Question: I created "admin menu" for a translations of my webpage, picture included so you are in picture.

It is pretty simple, I save everything to database and when I make change I regenerate desired files eg. '/languages/english/tank_auth_lang.php'. Whenever I want to translate/edit something I just click on field edit and click out of field AJAX sends POST to my controller that takes care of inserting/updating/adding translation.
This is my function that works, but whenever I do resending (re-editing/adding new translations to the table) sometimes I get in database. Is there anything I should avoid doing? (like wait before sending or something).
If I do profiling it shows me that there are 2 same inserts (not in one AJAX call, but in two consecutive AJAX calls).
Function itself is complicated at first because whenever there is longer ('strlen()') value than 524 I save it differently (I save it in table with structure 'TEXT' not 'VARCHAR(524)').
'''
public function insert() {
//this function is used only with AJAX
if ($this->input->is_ajax_request()) {
//$this->output->enable_profiler(FALSE); //to work profiler must be turned off
$id_kw = $this->input->post('id_kw');
$id_language = $this->input->post('id_language');
$translation_text = $this->input->post('new_translation');
if (strlen($translation_text) < '524') {
//short
if ($this->general_model->isInDBWhere('layout_short', array('id_keyword' => $id_kw, 'id_language' => $id_language))){
//update short
//get id of text_short and update text field in it
$text_id = $this->general_model->_getColumnWhere('layout_short', 'id_text', array('id_keyword' => $id_kw, 'id_language' => $id_language));
$this->general_model->updateRow('text_short', $text_id, array('text' => $translation_text));
unset($text_id);
}elseif ($this->general_model->isInDBWhere('layout_long', array('id_keyword' => $id_kw, 'id_language' => $id_language))) {
$text_id = $this->general_model->_getColumnWhere('layout_long', 'id_text', array('id_keyword' => $id_kw, 'id_language' => $id_language)); //old text_id
$this->general_model->_deleteWhere('text_long', array('id' => $text_id));
$this->general_model->_deleteWhere('layout_long', array('id_keyword' => $id_kw, 'id_language' => $id_language));
//insert new entry to short
$this->_insert($table = 'short', $id_kw, $id_language, $translation_text);
}else{
//insert in short
$this->_insert($table = 'short', $id_kw, $id_language, $translation_text);
}
}else{
//long
if ($this->general_model->isInDBWhere('layout_long', array('id_keyword' => $id_kw, 'id_language' => $id_language))){
//update long
//get id of text_long and update text field in it
$text_id = $this->general_model->_getColumnWhere('layout_long', 'id_text', array('id_keyword' => $id_kw, 'id_language' => $id_language));
$this->general_model->updateRow('text_long', $text_id, array('text' => $translation_text));
unset($text_id);
}elseif ($this->general_model->isInDBWhere('layout_short', array('id_keyword' => $id_kw, 'id_language' => $id_language))) {
$text_id = $this->general_model->_getColumnWhere('layout_short', 'id_text', array('id_keyword' => $id_kw, 'id_language' => $id_language)); //old text_id
$this->general_model->_deleteWhere('text_short', array('id' => $text_id));
$this->general_model->_deleteWhere('layout_short', array('id_keyword' => $id_kw, 'id_language' => $id_language));
//insert new entry to long
$this->_insert($table = 'long', $id_kw, $id_language, $translation_text);
}else{
//insert in short
$this->_insert($table = 'long', $id_kw, $id_language, $translation_text);
}
}
echo "1";
}
}
'''
'''
$(".ajax-translate-field").on("focusout", function(){
console.log($(this).prop('name'));
console.log($(this).attr('data-language'));
console.log($(this).val());
var this_object = $(this);
if ($(this).val() === "") {
this_object.animate({ backgroundColor: '#FF9494', opacity: '0.6'}, "slow");
this_object.animate({ backgroundColor: '#ffffff', opacity: '1'}, "fast");
}else{
$.ajax({
url: _baseUrl + 'admin/language/insert',
type: 'POST',
data: {id_kw: $(this).prop('name'), id_language : $(this).attr('data-language'), new_translation: $(this).val()},
success: function (result) {
if (result == 1) {
this_object.animate({ backgroundColor: '#BCED91', opacity: '0.6'}, "slow");
this_object.animate({ backgroundColor: '#ffffff', opacity: '1'}, "fast");
}else{
//nothing happens here yet
}
}
});
}
});
'''
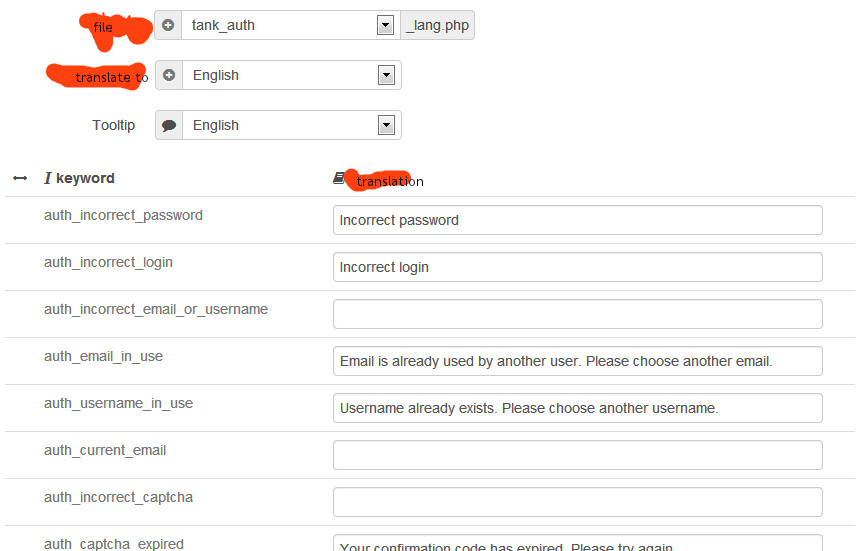
Answer: Change your java-script to
'''
var flag = 0;
$(".ajax-translate-field").on("focusout", function(){
console.log($(this).prop('name'));
console.log($(this).attr('data-language'));
console.log($(this).val());
var this_object = $(this);
if ($(this).val() === "") {
this_object.animate({ backgroundColor: '#FF9494', opacity: '0.6'}, "slow");
this_object.animate({ backgroundColor: '#ffffff', opacity: '1'}, "fast");
}else if(flag != $(this).prop('name')){
flag = $(this).prop('name');
$.ajax({
url: _baseUrl + 'admin/language/insert',
type: 'POST',
data: {id_kw: $(this).prop('name'), id_language : $(this).attr('data-language'), new_translation: $(this).val()},
success: function (result) {
if (result == 1) {
this_object.animate({ backgroundColor: '#BCED91', opacity: '0.6'}, "slow");
this_object.animate({ backgroundColor: '#ffffff', opacity: '1'}, "fast");
}else{
//nothing happens here yet
}
},
complete: function (result) { flag = 0;}
});
}
});
'''
I assume '$(this).prop('name')' is unique key(id) in your code..